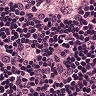
Metastatic tissue present: no